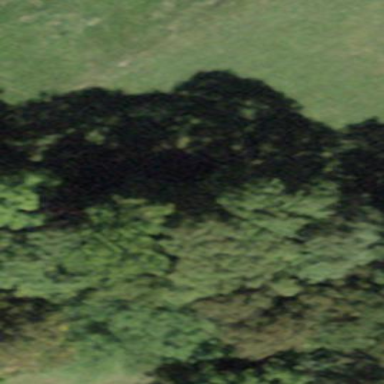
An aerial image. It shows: Forest area.